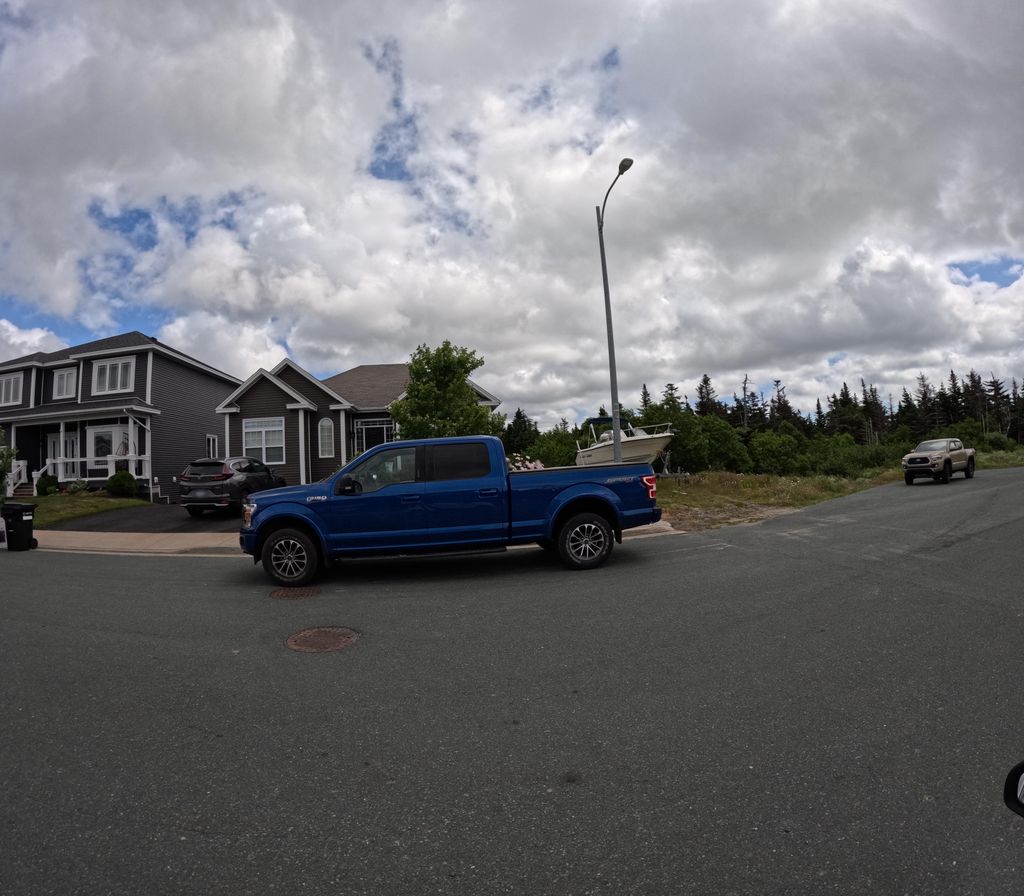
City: st_johns